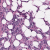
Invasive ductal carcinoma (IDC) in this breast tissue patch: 0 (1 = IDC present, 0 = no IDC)